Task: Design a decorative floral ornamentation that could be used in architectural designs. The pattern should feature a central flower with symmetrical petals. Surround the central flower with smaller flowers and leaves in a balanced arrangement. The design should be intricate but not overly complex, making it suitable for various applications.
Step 1640:
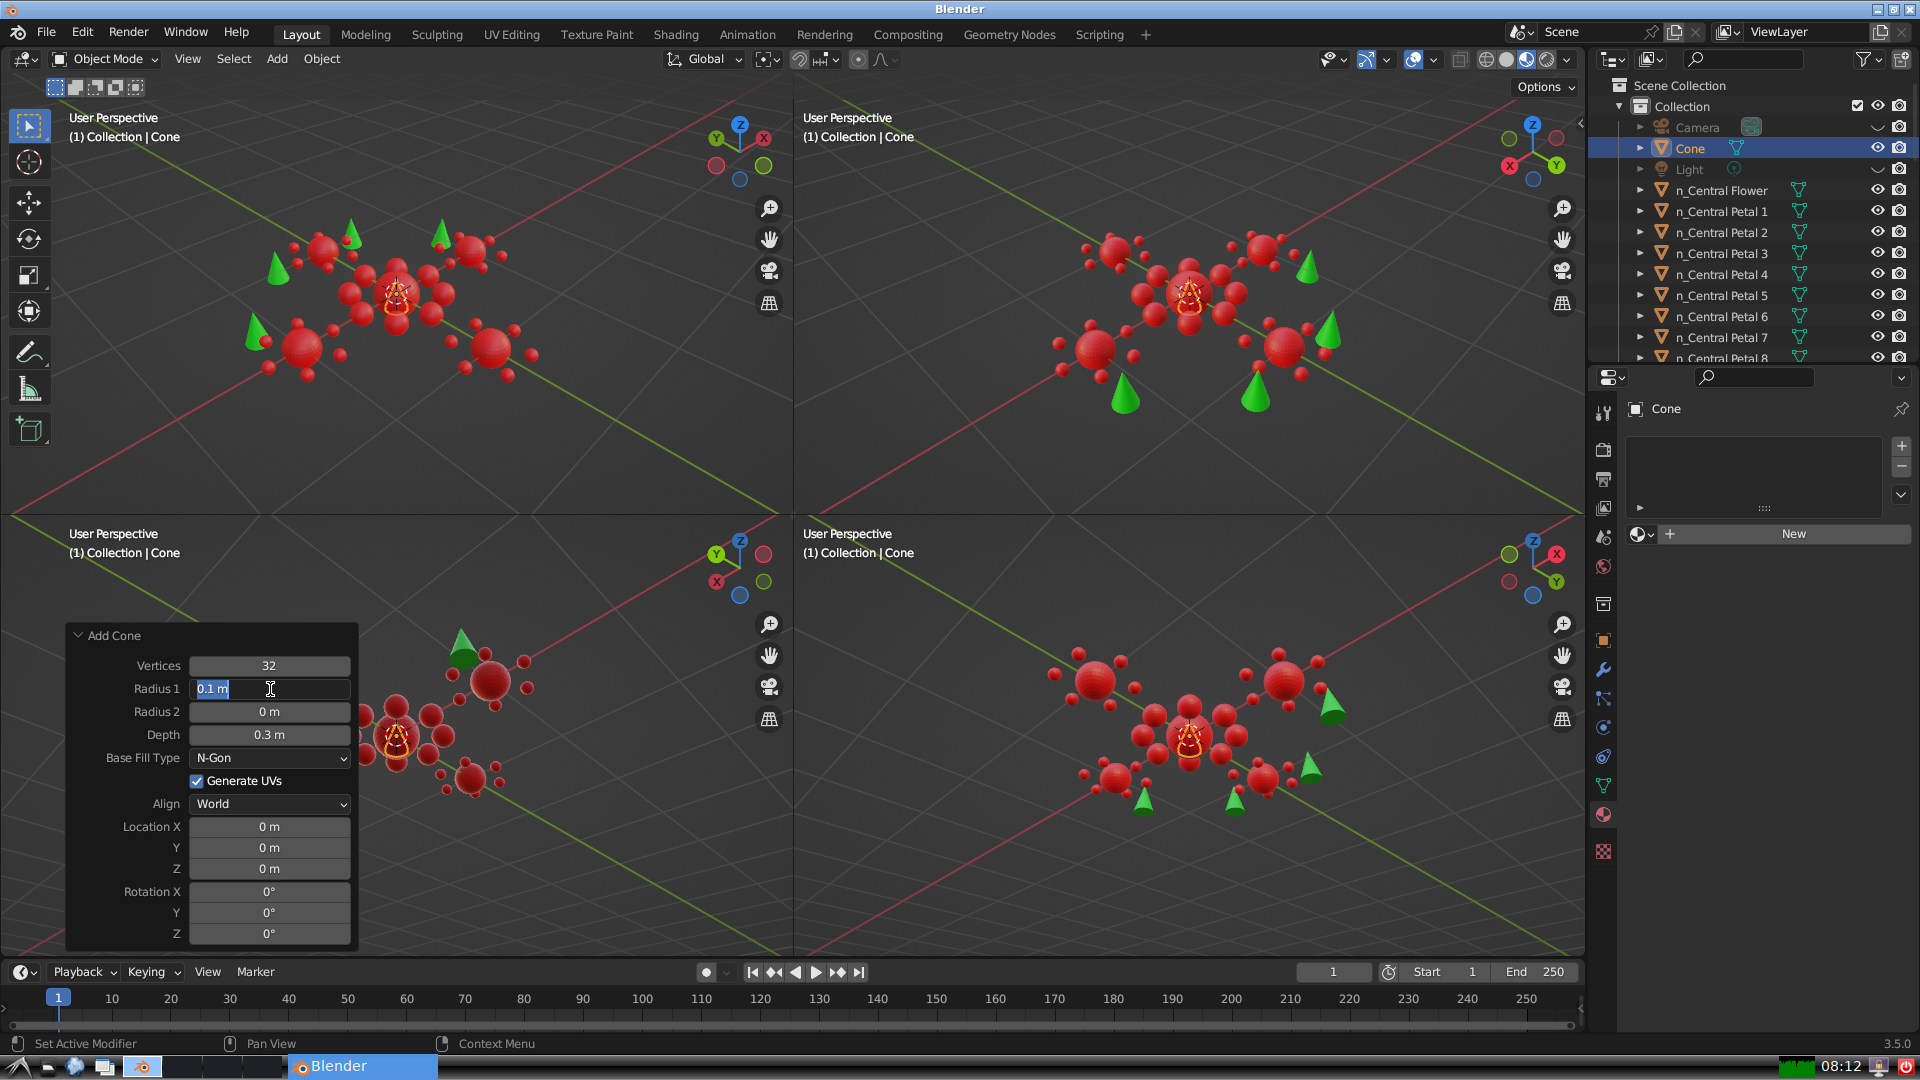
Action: input_text: 0.1